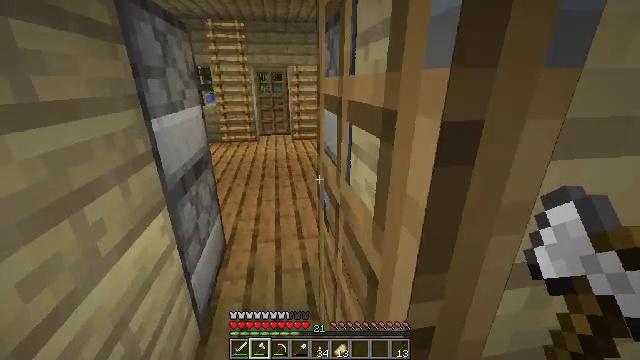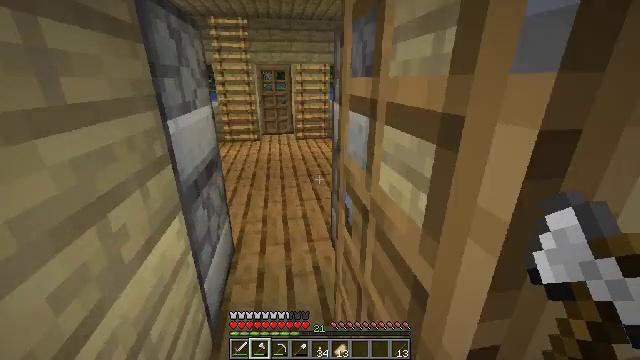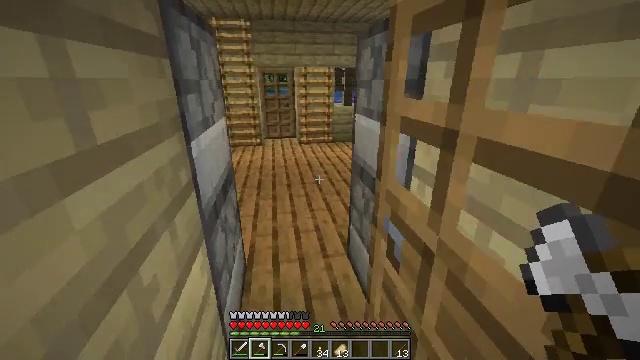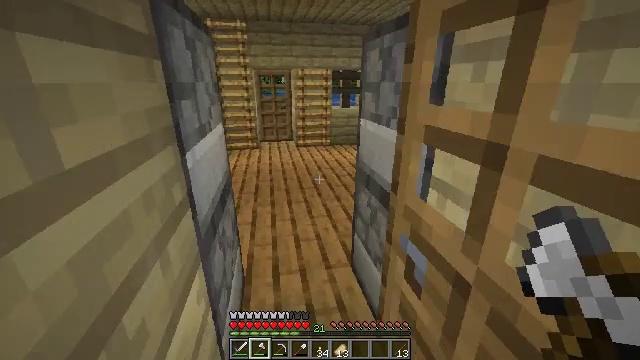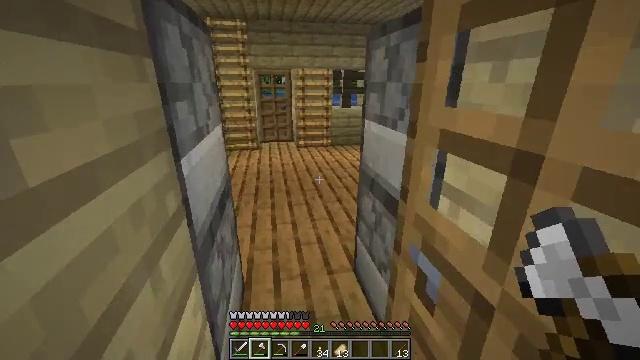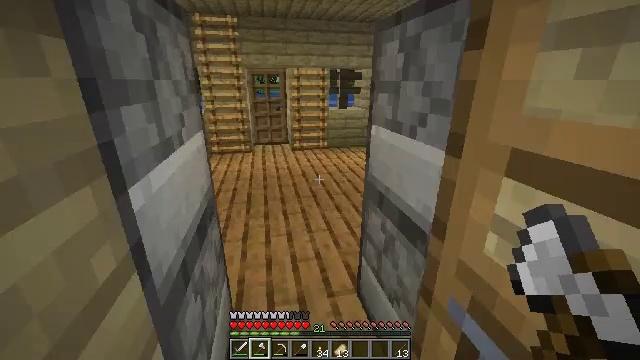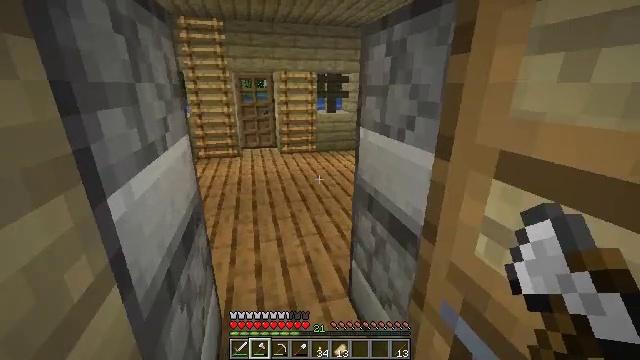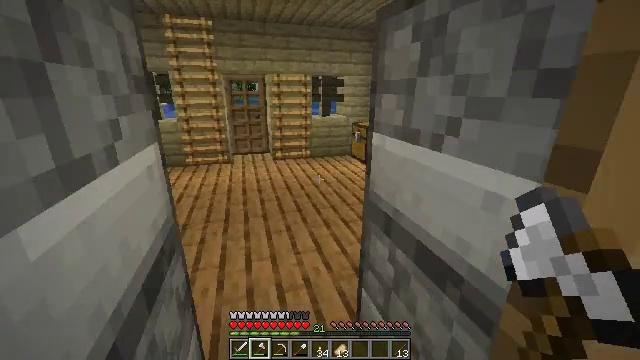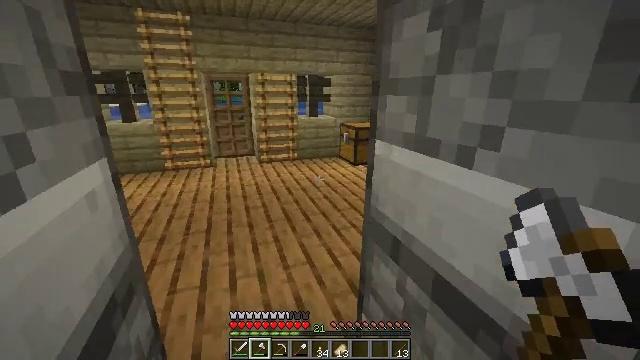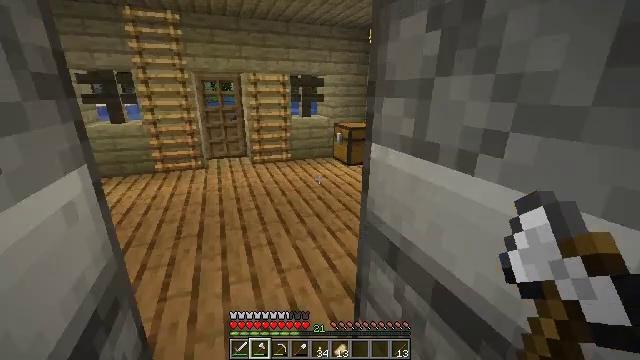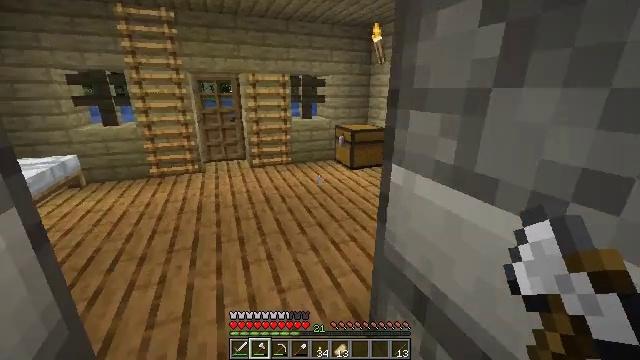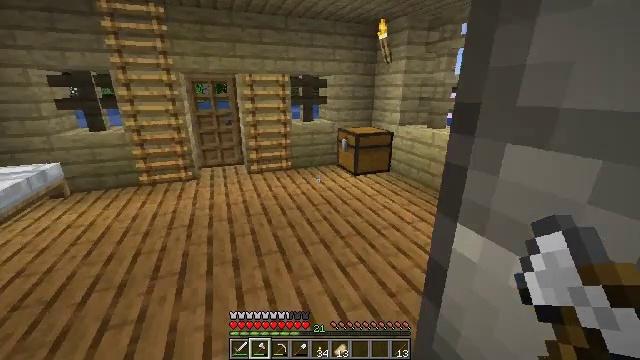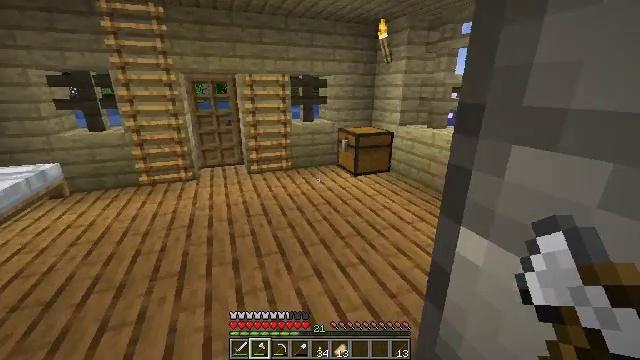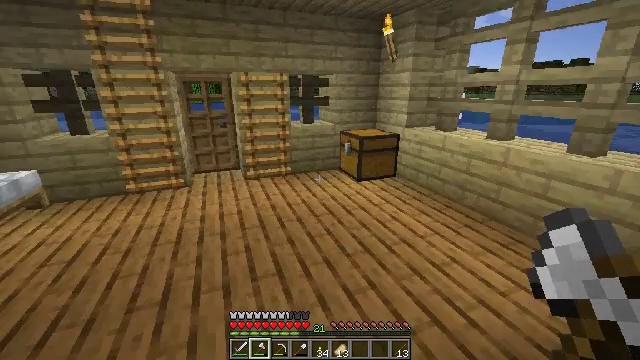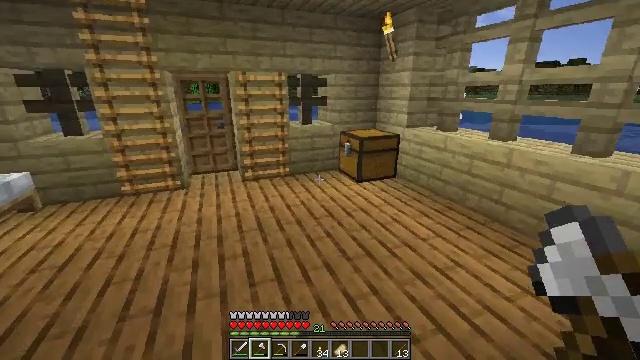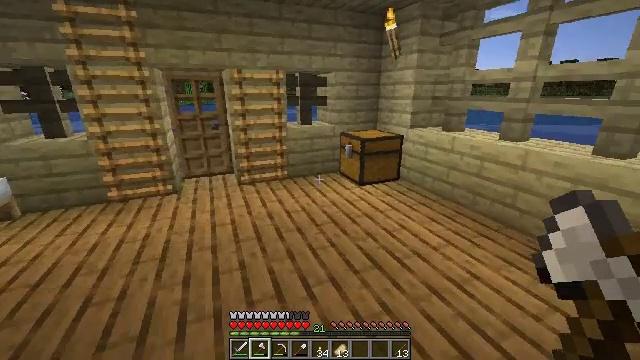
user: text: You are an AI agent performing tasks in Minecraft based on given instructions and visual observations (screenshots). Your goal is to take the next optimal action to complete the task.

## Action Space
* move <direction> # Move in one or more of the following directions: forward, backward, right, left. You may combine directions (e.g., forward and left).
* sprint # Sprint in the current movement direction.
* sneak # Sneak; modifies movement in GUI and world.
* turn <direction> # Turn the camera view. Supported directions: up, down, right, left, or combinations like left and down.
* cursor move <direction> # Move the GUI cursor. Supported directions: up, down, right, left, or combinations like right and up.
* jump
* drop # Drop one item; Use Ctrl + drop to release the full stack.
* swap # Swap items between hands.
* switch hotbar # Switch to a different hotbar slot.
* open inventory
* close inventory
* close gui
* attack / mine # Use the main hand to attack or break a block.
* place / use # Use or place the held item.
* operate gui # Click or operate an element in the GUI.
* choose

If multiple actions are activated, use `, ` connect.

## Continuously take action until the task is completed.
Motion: motion action
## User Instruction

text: Gather the chest from its place.
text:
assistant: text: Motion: move forward and move left
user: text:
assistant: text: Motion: move forward and move left
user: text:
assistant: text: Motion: move forward and move left, turn right
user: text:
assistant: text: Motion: move forward and move left
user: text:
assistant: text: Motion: move forward and move left, turn right
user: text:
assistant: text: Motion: move forward and move left, turn right
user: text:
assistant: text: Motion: move forward and move left, turn right
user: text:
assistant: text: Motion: move forward, turn right
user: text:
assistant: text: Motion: move forward, turn right
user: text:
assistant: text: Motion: move forward
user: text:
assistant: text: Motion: move forward
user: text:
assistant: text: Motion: move forward
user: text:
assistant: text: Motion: move forward
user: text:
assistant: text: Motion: move forward
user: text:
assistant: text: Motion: move forward
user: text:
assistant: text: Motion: move forward, turn right
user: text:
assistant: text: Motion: move forward, turn right
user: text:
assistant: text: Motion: move forward, turn right
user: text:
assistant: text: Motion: move forward, turn right
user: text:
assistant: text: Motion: move forward, turn right
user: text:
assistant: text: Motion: move forward, turn right
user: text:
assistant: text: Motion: move forward, turn right, attack / mine
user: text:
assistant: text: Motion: move forward, attack / mine
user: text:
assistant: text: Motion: move forward, attack / mine
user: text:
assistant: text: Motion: move forward, attack / mine
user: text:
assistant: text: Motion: turn down, attack / mine
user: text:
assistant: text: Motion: turn down, attack / mine
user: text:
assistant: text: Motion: turn down, attack / mine
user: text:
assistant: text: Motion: attack / mine
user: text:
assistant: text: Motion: attack / mine